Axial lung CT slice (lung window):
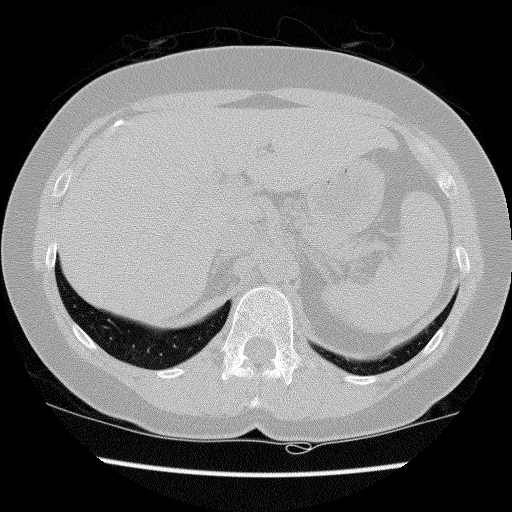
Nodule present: no